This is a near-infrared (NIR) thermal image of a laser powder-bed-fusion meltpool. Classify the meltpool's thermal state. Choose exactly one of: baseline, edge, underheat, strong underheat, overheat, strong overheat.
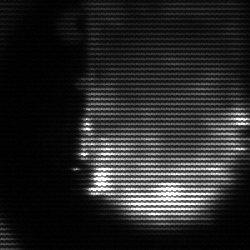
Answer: baseline